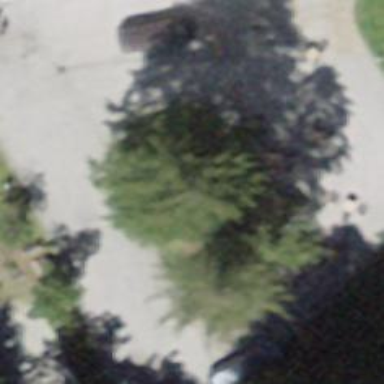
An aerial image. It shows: Urban tree with needleleaved evergreen leaves.